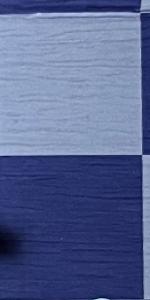
Label: Empty